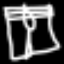
Label: pants